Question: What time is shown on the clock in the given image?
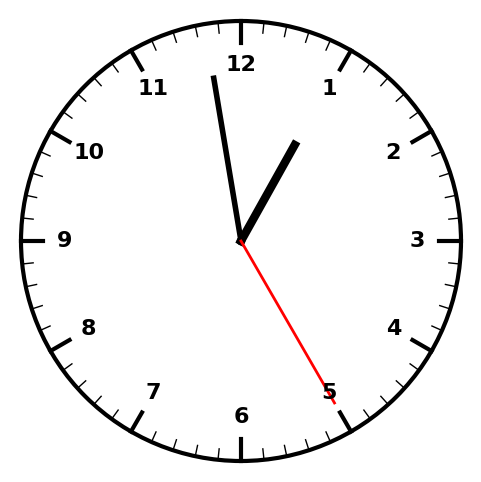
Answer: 12:58:25